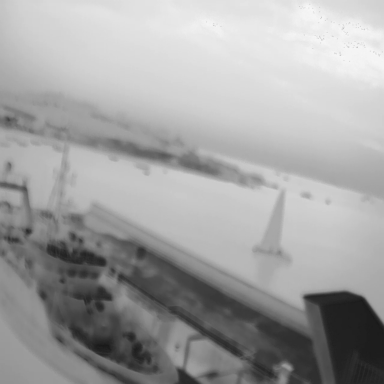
There is a sailboat in the infrared image.